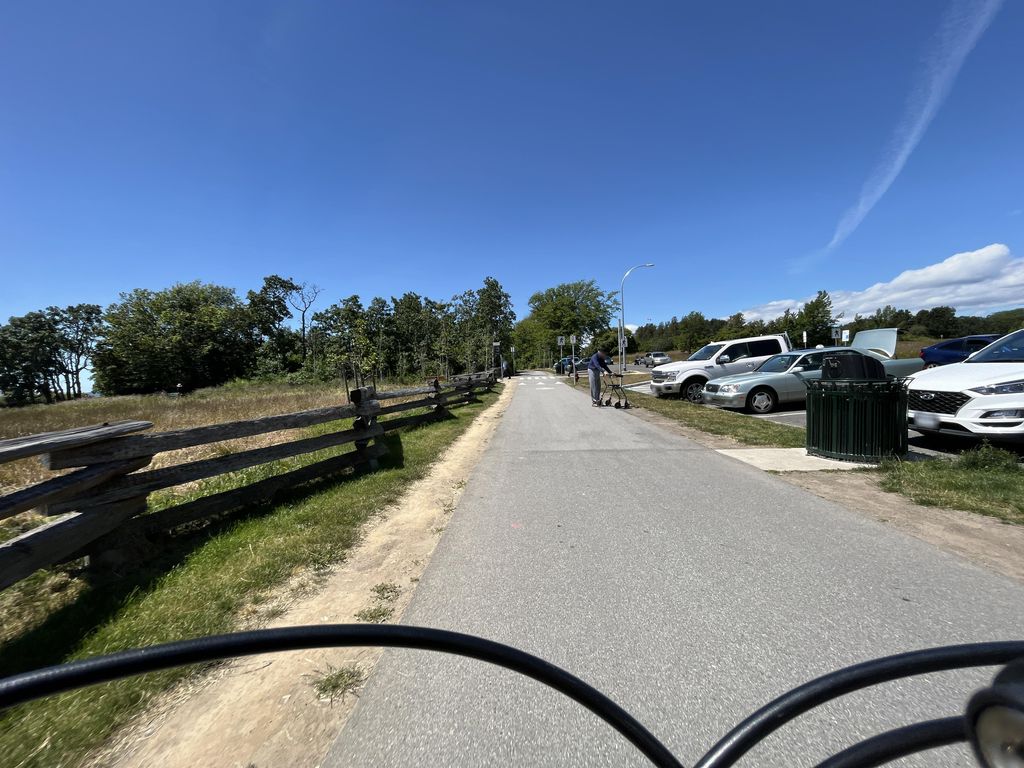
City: victoria